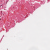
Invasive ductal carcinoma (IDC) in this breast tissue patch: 0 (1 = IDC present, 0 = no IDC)